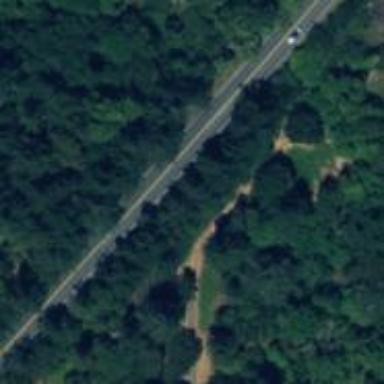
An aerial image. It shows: Cycleway.